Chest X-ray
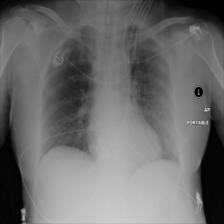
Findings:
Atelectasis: negative
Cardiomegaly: negative
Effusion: negative
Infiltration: negative
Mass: negative
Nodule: negative
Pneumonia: negative
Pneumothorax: negative
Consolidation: negative
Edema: negative
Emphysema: negative
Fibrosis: negative
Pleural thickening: negative
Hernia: negative